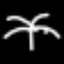
Label: palm tree